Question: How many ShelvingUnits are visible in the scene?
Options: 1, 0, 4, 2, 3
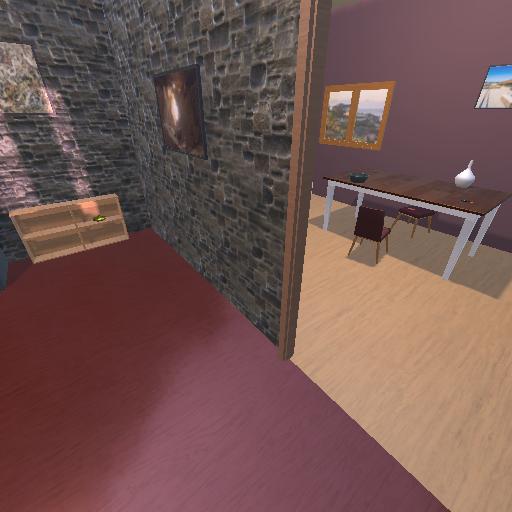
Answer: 1